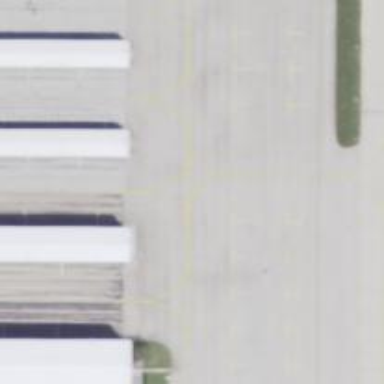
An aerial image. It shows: Image of taxiway at airport.